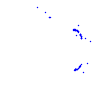
Particle: kaon